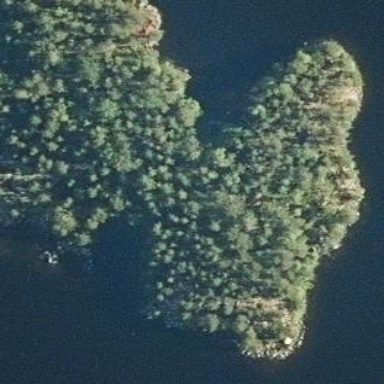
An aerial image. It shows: Island covered with woodland.